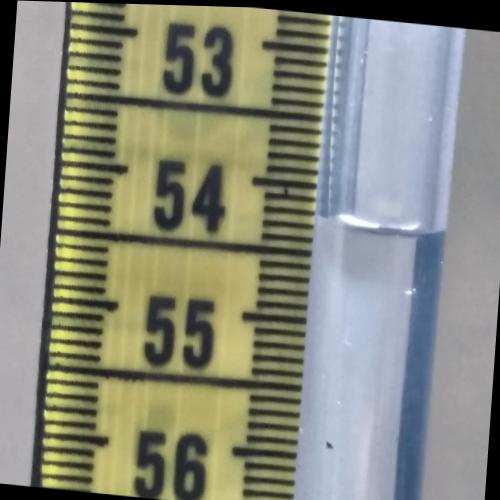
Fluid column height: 54.2 cm